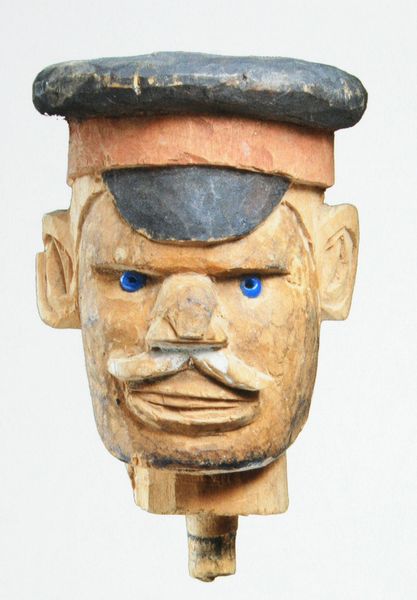
Titel: Kopf mit Darstellung einer europäischen Münze
Standort: Berlin
Institution: Staatliche Museen zu Berlin, Ethnologisches Museum
Schlagwörter: blau, kopf, mann, grob, holz, hut, mund, nase, orange, schwarz, rot, bart, kappe, mütze, augen, hals, ohren, skulptur, farbig, seemann, pupillen, plastik, schnauzbart, schnauzer, foto, fotografie, schild, wachmann, matrose, puppe, gefasst, fassung, geschnitzt, marionette, kantig, lukas, schaffner, behauen